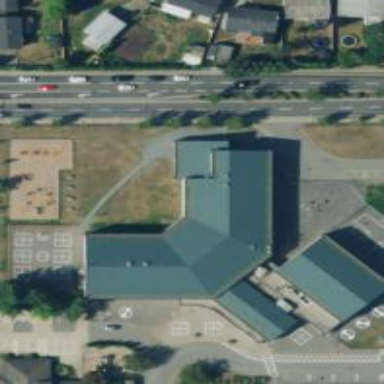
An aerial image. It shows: School.